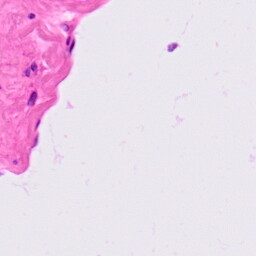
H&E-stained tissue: Lung